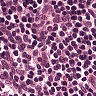
Metastatic tissue present: no